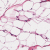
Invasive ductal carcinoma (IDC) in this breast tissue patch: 0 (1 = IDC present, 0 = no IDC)